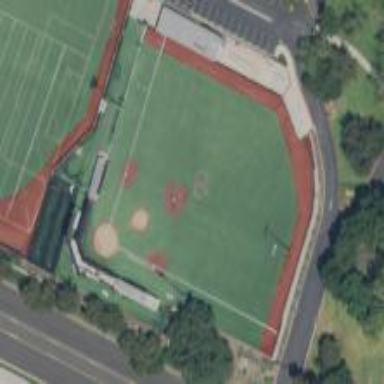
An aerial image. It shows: Softball pitch for leisure and sport activities.